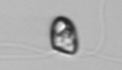
Label: flagellate_morphotype1